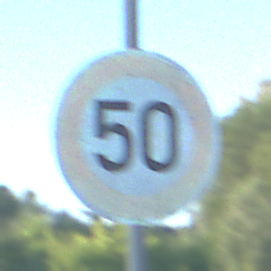
Verkehrszeichen: Geschwindigkeit50
Umgebung: Outdoor, Nature
Tageszeit: MorningAfternoon
Wetter: Clear
Licht: Natural
Jahreszeit: NotSpecified
Kontrast: HighContrast